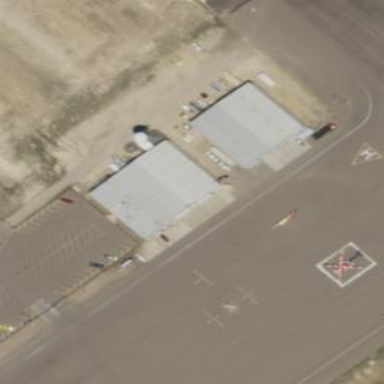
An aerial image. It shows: Hangar building at the airport.